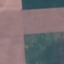
Land use / land cover class: AnnualCrop